Question: I'm trying to list multiple tracks on the same page using the Soundcloud API. I want to loop over each DIV so it pulls the correct individual data using the '/tracks' API reference. However it just pulls the same data into each div (same artwork, same audio etc). If I do a console log of the variable for the '/tracks' API ID reference then it correctly loops through each div and correctly lists the different ID's. Why is it pulling in the correct ID's but then pulling in duplicate data?

'''
$(document).ready(function() {
// Loop over each mix
$(".mix").each(function(){
// Set the mix ID as a variable
var mixID = $(this).data("mix");
// Test it's getting correct unique track ID's
console.log($(this).data("mix"));
// Get the track meta data
SC.get('/tracks/'+mixID+'', function(track) {
var artwork = track.artwork_url;
var artwork = artwork.replace('-large', '-t500x500');
$(".mix__user").html(track.user.username).attr("href", track.user.permalink_url);
$(".mix__artwork").attr("src", artwork);
$(".mix__waveform").attr("src", track.waveform_url);
});
// Stream the track
SC.stream('/tracks/'+mixID+'', function(sound) {
var is_playing = false;
// Track controls
$('.mix__control').click(function(e) {
e.preventDefault();
if(is_playing === false){
sound.start();
is_playing = true;
$(this).toggleClass("is_playing").html("Pause");
} else if (is_playing === true) {
sound.pause();
is_playing = false;
$(this).toggleClass("is_playing").html("Play");
}
});
});
});
});
'''
There is some Craft CMS template language in the HTML.
'''
{% for entry in craft.entries.section('mix') %}
<article class="mix" data-mix="{{ entry.mixId }}">
<div class="mix-meta">
<button class="mix__control ss-icon">Play</button>
<img class="mix__artwork" src="">
<img class="mix__waveform" src="">
</div>
<a href="{{ entry.url}}" class="mix-wrap">
<h1 class="mix__title">{{ entry.title }}</h1>
<time class="mix__date" datetime="2008-02-14 20:00">{{ entry.postDate.format('d F Y') }}</time>
<ol class="mix__tracklist">
{% for block in entry.tracklisting %}
{% if block.type == "tracklist" %}
<li><span class="mix__artist">{{ block.artist }}</span> - <span class="mix__track">{{ block.track }}</span></li>
{% endif %}
{% endfor %}
</ol>
</a>
</article>
{% endfor %}
'''
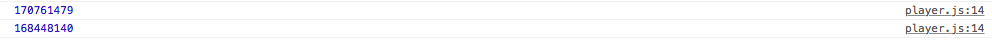
Answer: Looking at your code, my guess is that you're running into a problem with your jquery selectors updating every '$(".mix__XXXX")' on your page when you really only want to update the ones in the current '<article class="mix">'. You would want to change those selectors to '$(this).find(".mix__XXXX");'
Bonus tip: assigning $(this) to a variable to like '$this = $(this)' will keep jquery from having to run it's wrapping function every time.
(untested)
'''
(function($theMix) {
SC.get('/tracks/'+mixID+'', function(track) {
var artwork = track.artwork_url;
var artwork = artwork.replace('-large', '-t500x500');
$theMix.find(".mix__user").html(track.user.username).attr("href", track.user.permalink_url);
$theMix.find(".mix__artwork").attr("src", artwork);
$theMix.find(".mix__waveform").attr("src", track.waveform_url);
});
})($(this));
'''